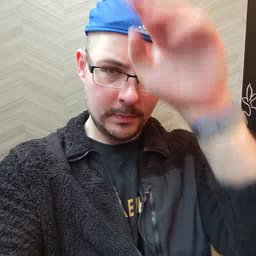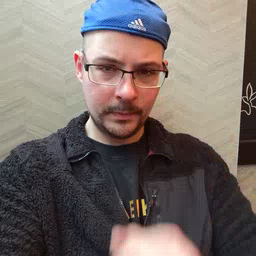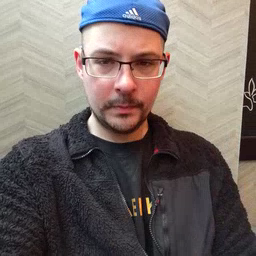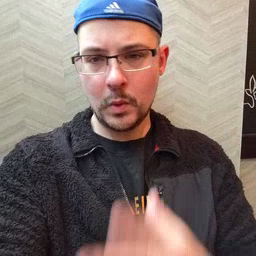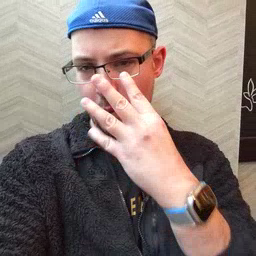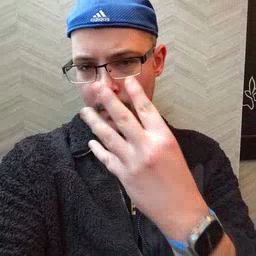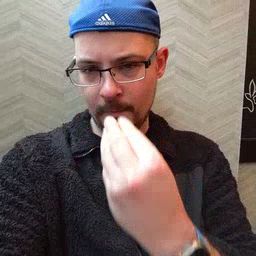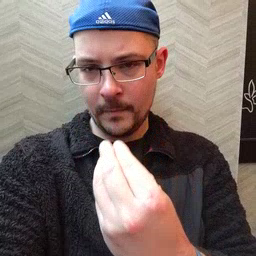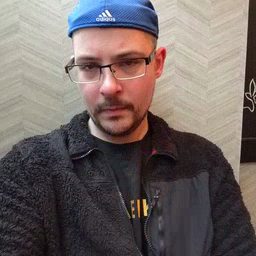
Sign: wolf